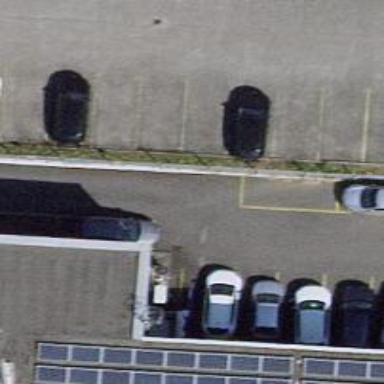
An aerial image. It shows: Parking aisle designated as service road.